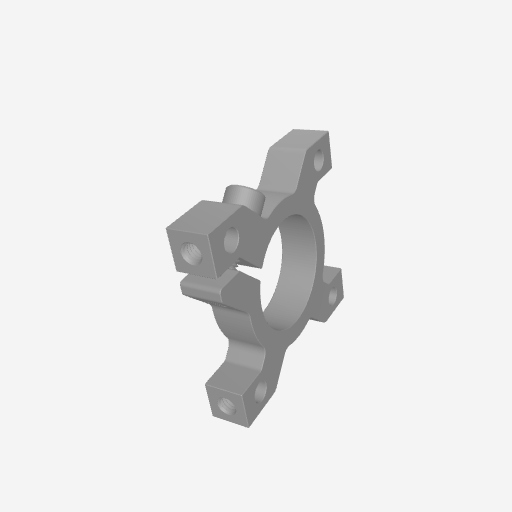
Part: Side2Post2ClampingMount22ID